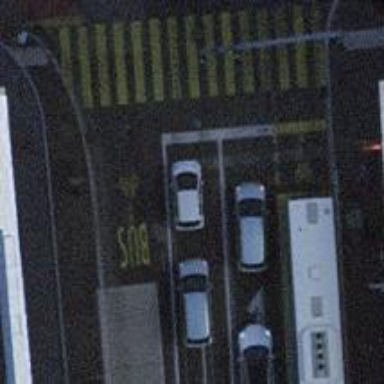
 with lanes dedicated for buses on both sides. There is cycleway that allows shared use in the opposite direction of the bus lanes."